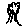
Label: tree